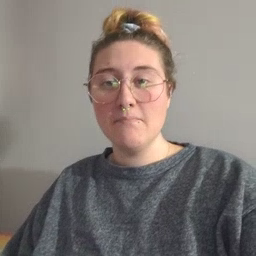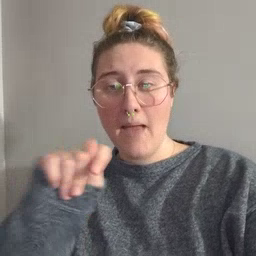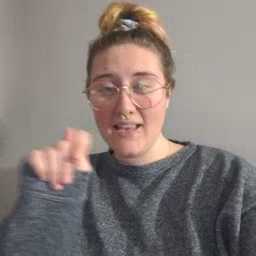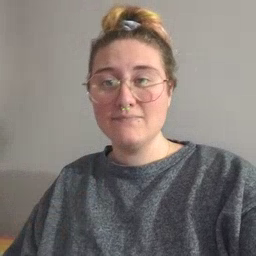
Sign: potty